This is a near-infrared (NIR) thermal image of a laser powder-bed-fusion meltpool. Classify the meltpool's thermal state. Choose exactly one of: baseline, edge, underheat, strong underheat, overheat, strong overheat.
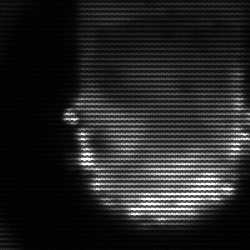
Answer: baseline